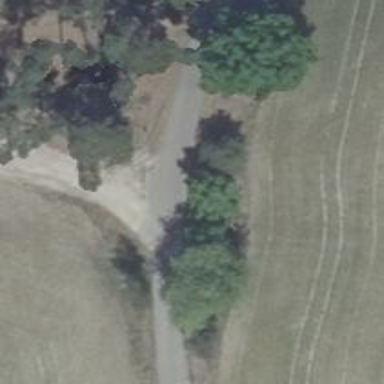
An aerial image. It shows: Asphalt path.